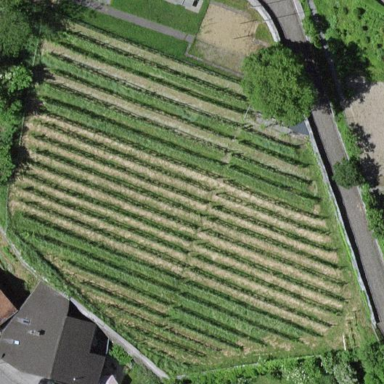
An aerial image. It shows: Vineyard with grape crops.